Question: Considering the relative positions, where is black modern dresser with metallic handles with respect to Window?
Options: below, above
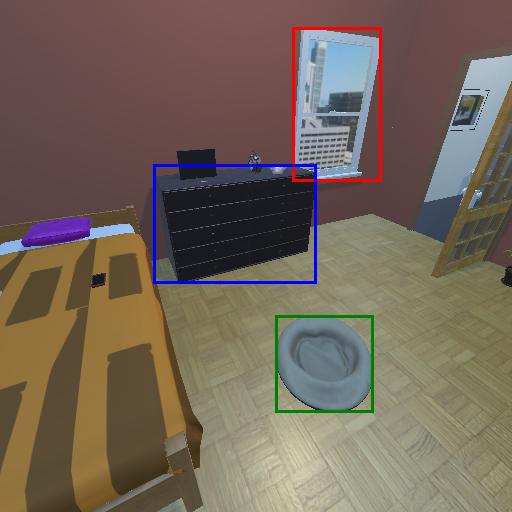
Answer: below